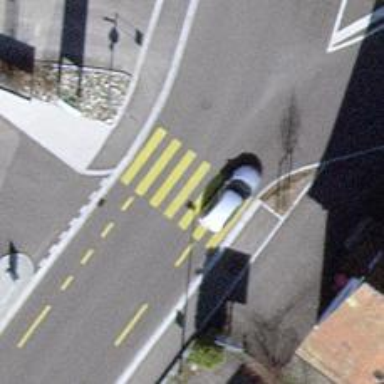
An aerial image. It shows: Uncontrolled zebra crossing with zebra markings.